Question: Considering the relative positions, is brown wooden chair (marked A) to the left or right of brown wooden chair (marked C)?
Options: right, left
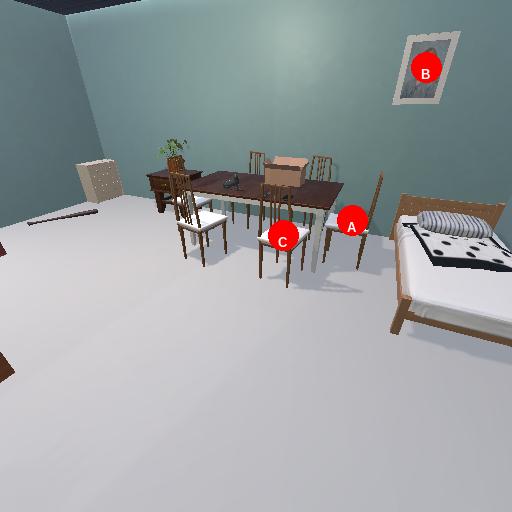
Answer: right